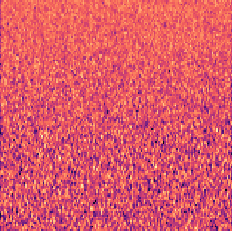
Sound class: Fire crackling